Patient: sex F, age 71
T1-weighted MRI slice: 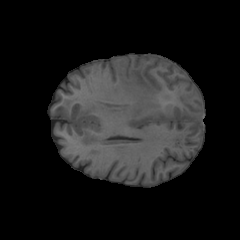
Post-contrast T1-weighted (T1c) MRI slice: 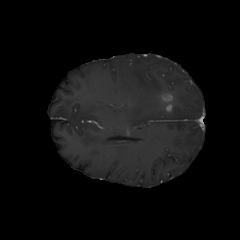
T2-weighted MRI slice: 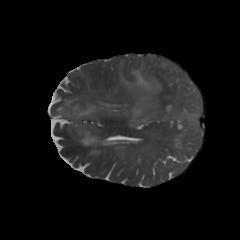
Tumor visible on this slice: yes
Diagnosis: Glioblastoma, IDH-wildtype
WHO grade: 4